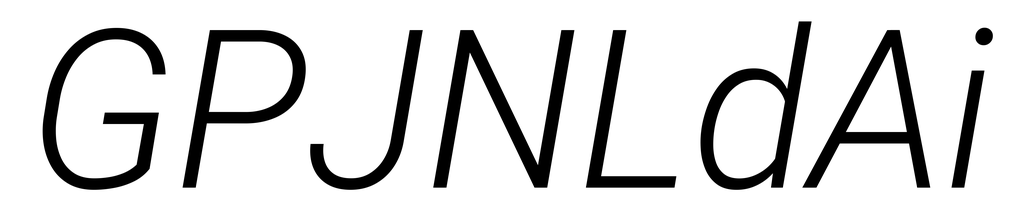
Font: Roboto-Italic_Light_Italic